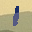
Label: 1